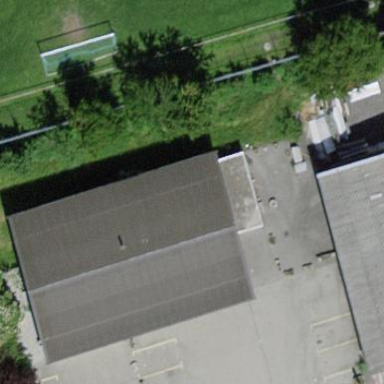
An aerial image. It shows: Industrial building.